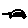
Label: car